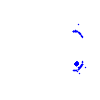
Particle: pion